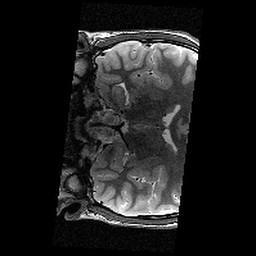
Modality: T2w
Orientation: coronal
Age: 12
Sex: male
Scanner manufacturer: siemens
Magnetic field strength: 3 T
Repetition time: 9.23 s
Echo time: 0.067 s